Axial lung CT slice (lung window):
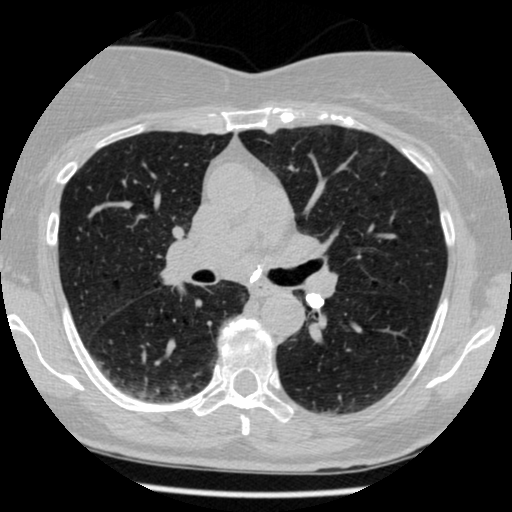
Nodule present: no